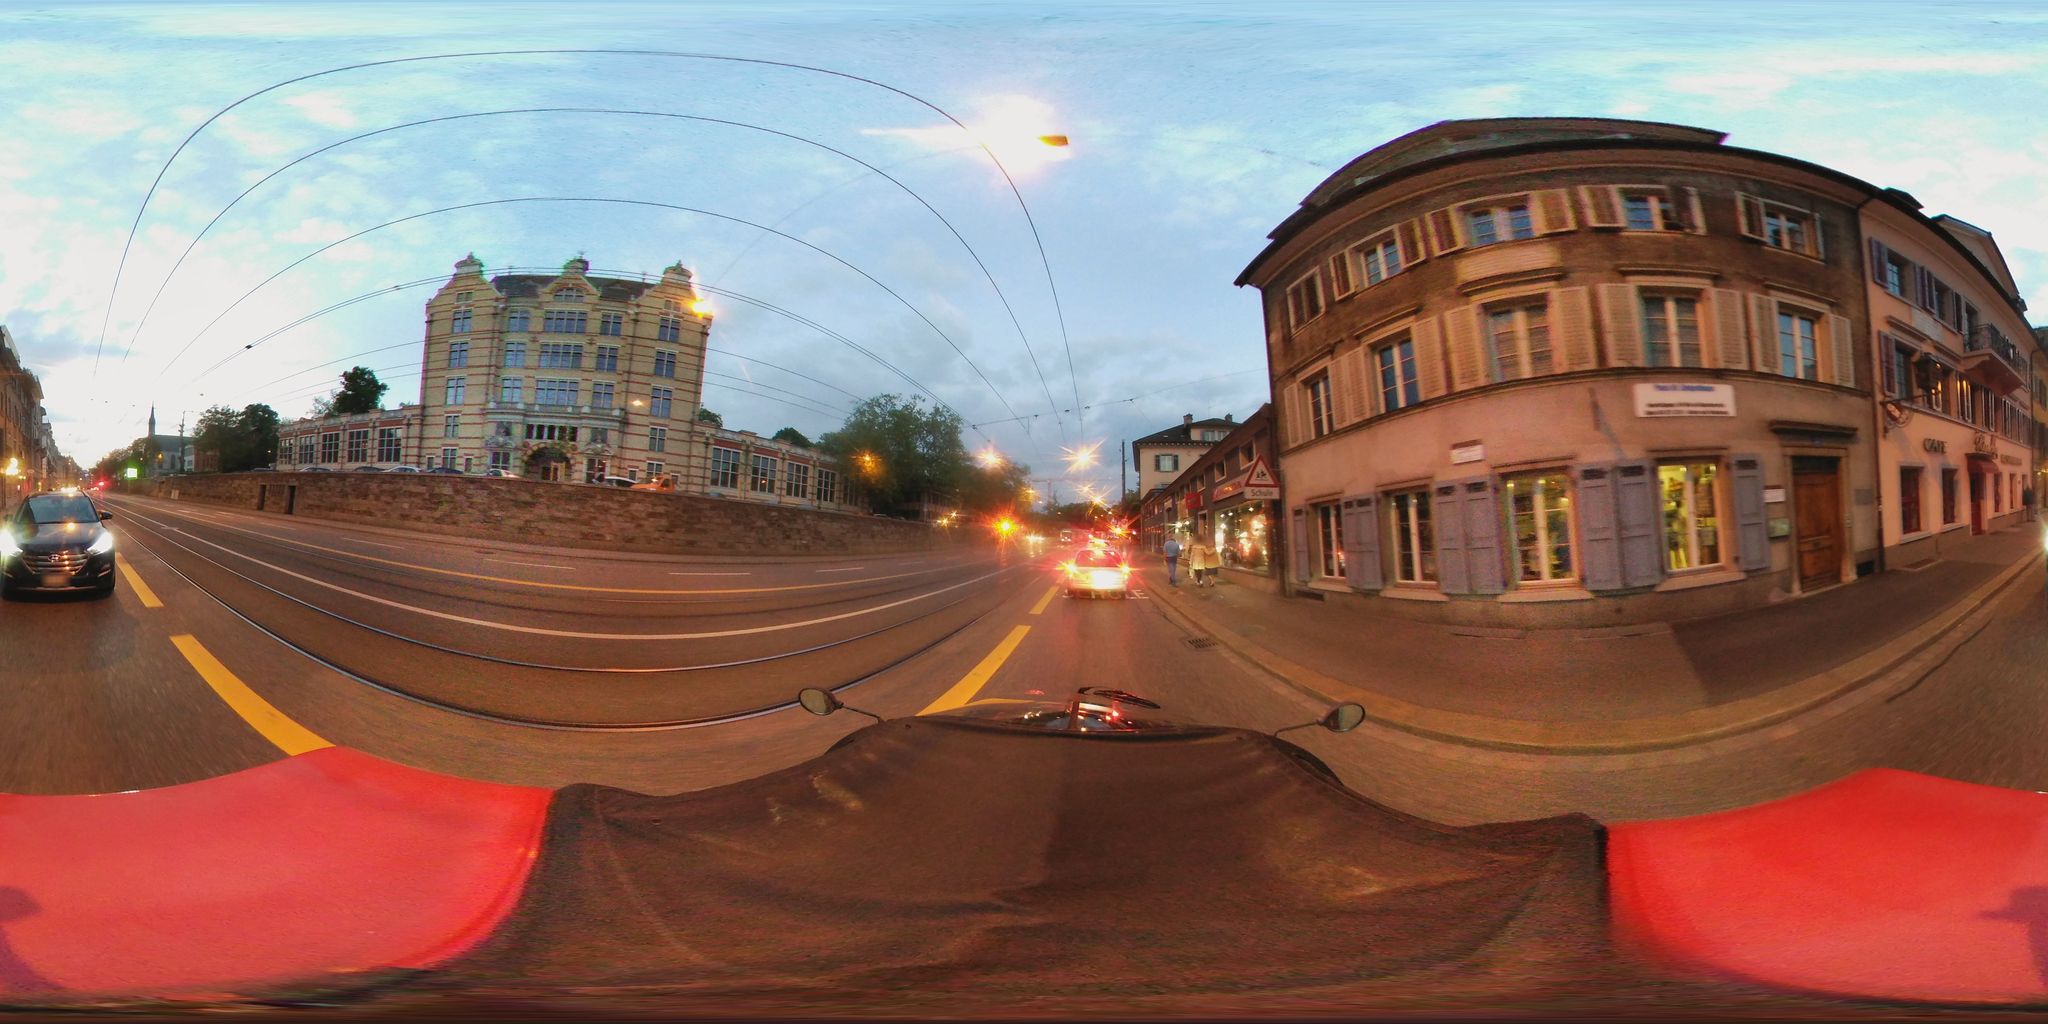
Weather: clear
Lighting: dusk/dawn
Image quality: slightly poor
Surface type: driving surface
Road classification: tertiary
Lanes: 5
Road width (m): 15
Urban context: urban centre
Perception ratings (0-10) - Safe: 0.38, Lively: 7.52, Beautiful: 4.31, Boring: 6.27, Depressing: 1.85, Wealthy: 5.15